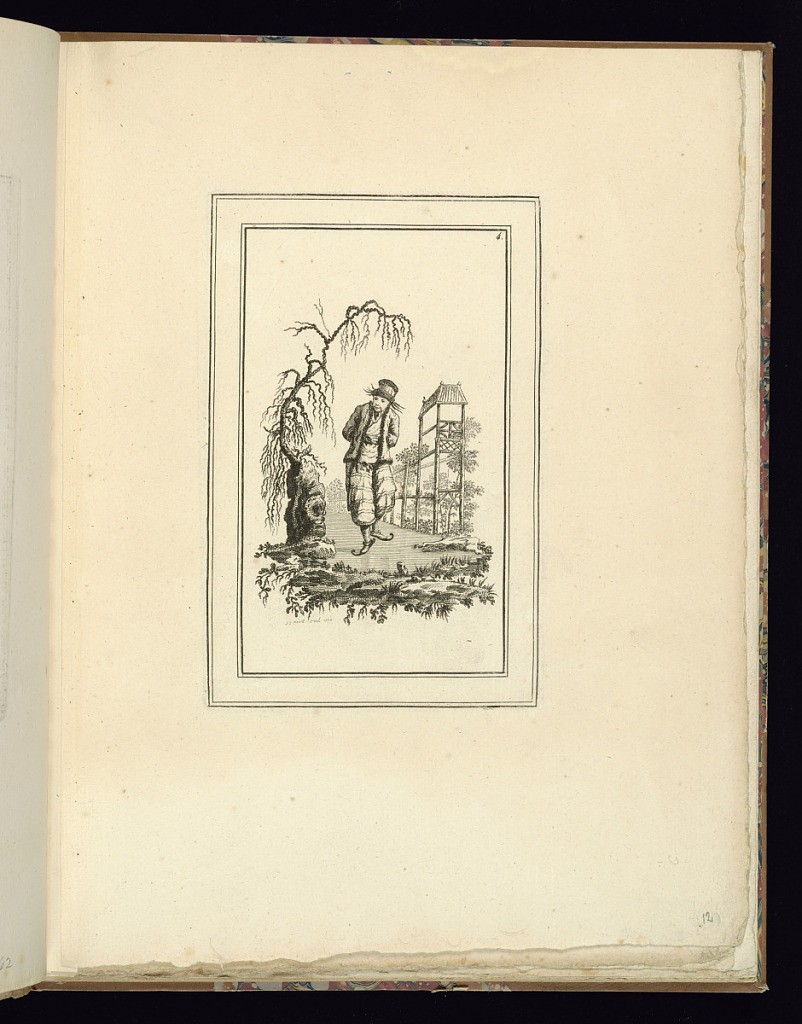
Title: Man Skating
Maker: Jean-Baptiste Pillement, French, 1728–1808
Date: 1773
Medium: Etching on laid paper
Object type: Print
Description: Plate from a series of chinoiserie prints depicting figures in landscapes. A man skating on a river or body of frozen water within a garden landscape with a tree to his left and a wooden pergola-type structure and fence to his right. The plate is numbered, signed, and dated.